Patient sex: M
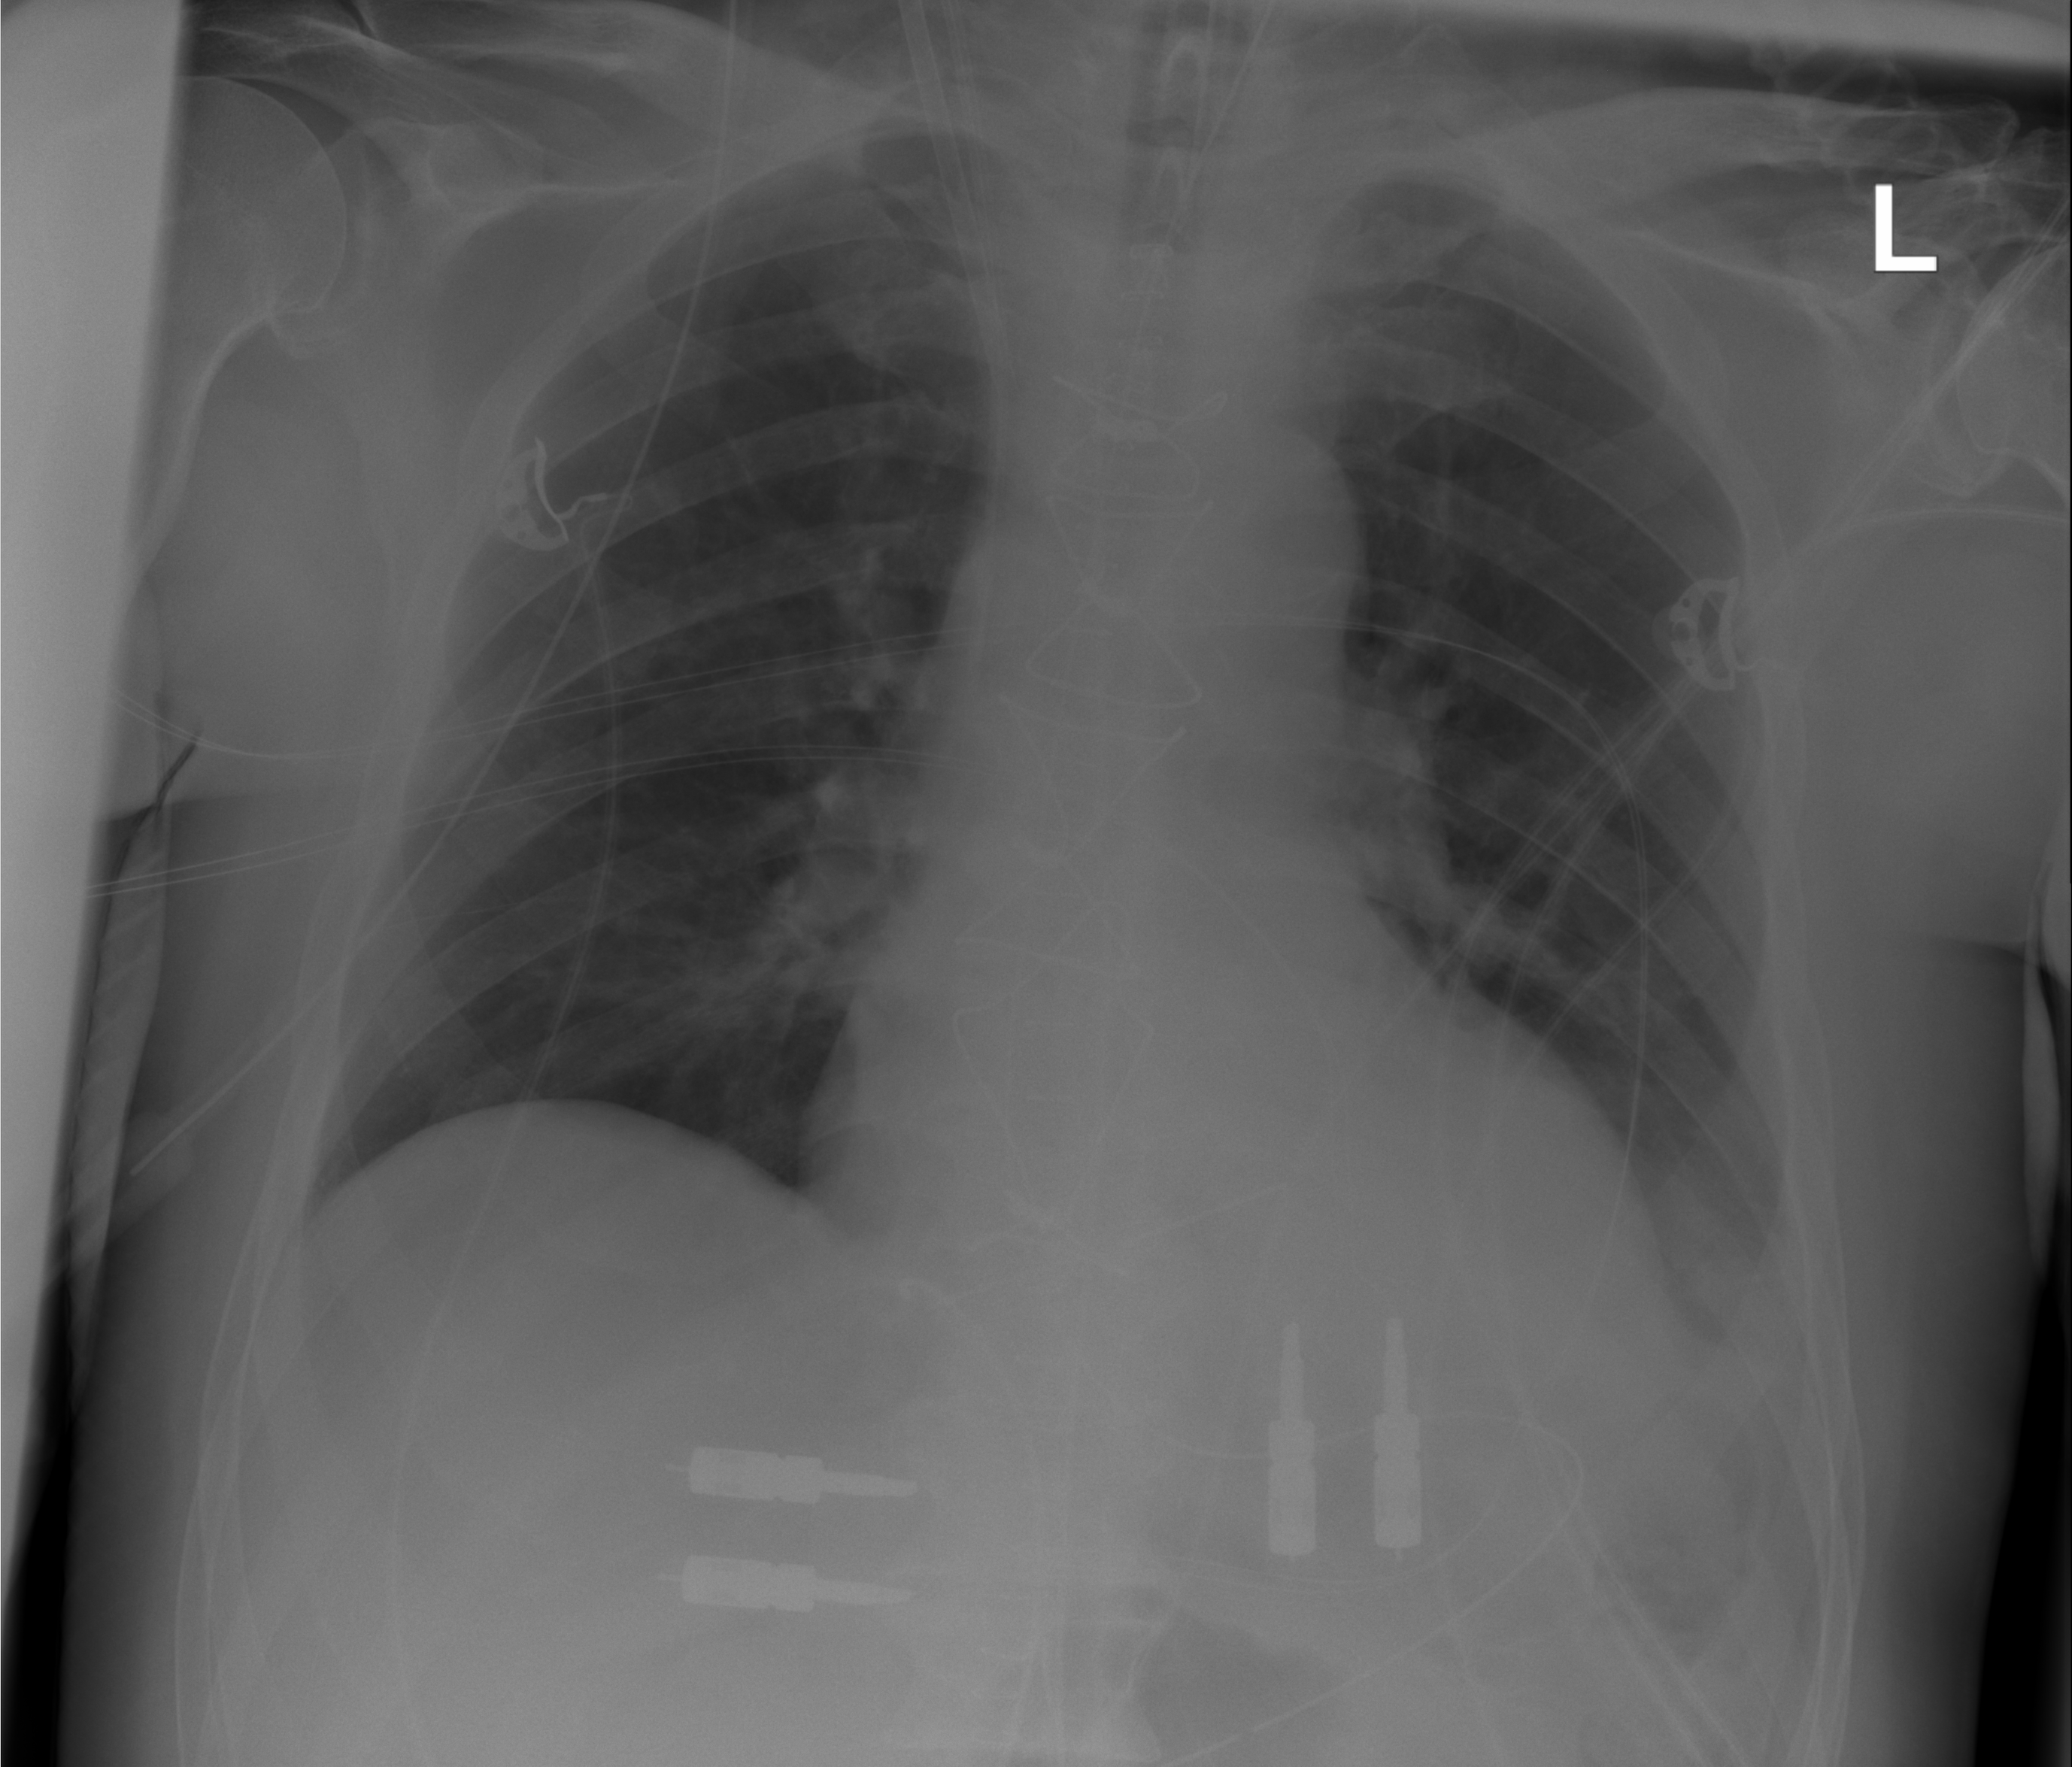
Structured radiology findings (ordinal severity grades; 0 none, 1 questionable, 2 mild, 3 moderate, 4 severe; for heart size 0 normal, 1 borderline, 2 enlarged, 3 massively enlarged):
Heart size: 0
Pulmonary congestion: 0
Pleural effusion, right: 0
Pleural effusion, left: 2
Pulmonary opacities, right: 0
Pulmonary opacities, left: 0
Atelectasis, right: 1
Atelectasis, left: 2